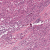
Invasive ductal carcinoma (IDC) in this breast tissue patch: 1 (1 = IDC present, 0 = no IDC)